Question: I have a 'JFreeChart' with 2 subplots (XYPlot).
I have 'XYImageAnnotation's that I want to become buttons, but I can't find a way to listen mouse click on any annotation.

Do you know any way to do this?
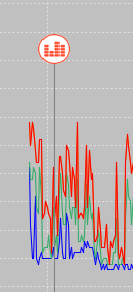
Answer: > I have no idea how to listen [for] click from annotations
In your 'ChartMouseListener', you'll get a 'ChartMouseEvent'. Use it to get the 'ChartEntity' that's a 'XYAnnotationEntity'.
'''
chartPanel.addChartMouseListener(new ChartMouseListener() {
@Override
public void chartMouseClicked(ChartMouseEvent cme) {
ChartEntity ce = cme.getEntity();
if (ce instanceof XYAnnotationEntity) {
// handle the click
}
}
}
'''
Otherwise, look for the 'XYItemEntity' to which you added the annotation.